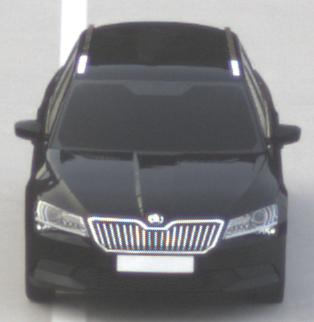
Make: Skoda
Model: Superb Combi 1.4 TSI
Detailed model: Superb (III) Combi
Model produced from: 2015/09
Model produced until: 2018/06
Doors: 5
Color: black
Road condition: wet road
Daytime: morning or afternoon
Contrast: low contrast